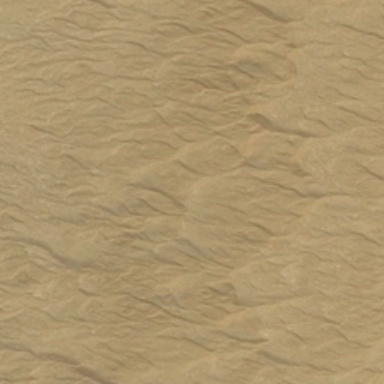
A piece of sand in the desert is like fish scale .